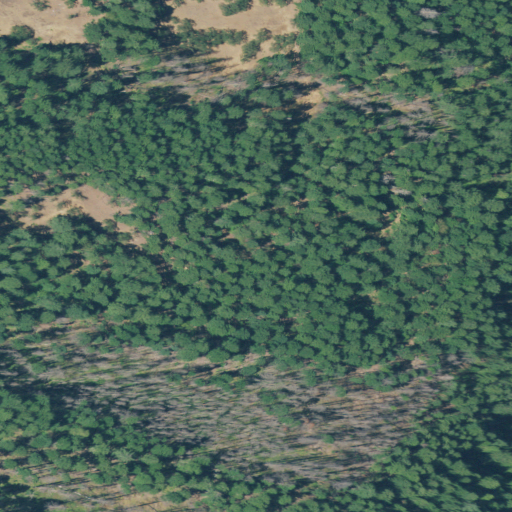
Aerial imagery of plain(s) in Oregon named Hole in the Ground containing evergreen forest, grassland, and shrub